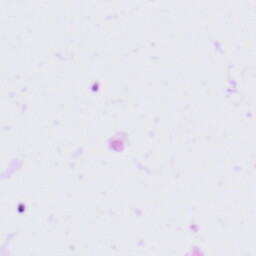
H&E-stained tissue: Tonsil